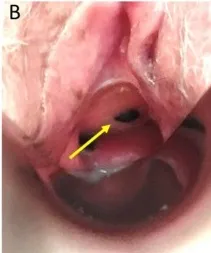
Clinical and MR image of intravaginal mucosal metastasis of a malignant melanoma of the urethra. Visual appraisal with speculum. (B) Target lesion after seven injections of T-VEC: partial response with substantial regression of the injected mucosal metastasis (arrow) and cessation of intravaginal bleeding.
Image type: endoscopy (airway_endoscopy)